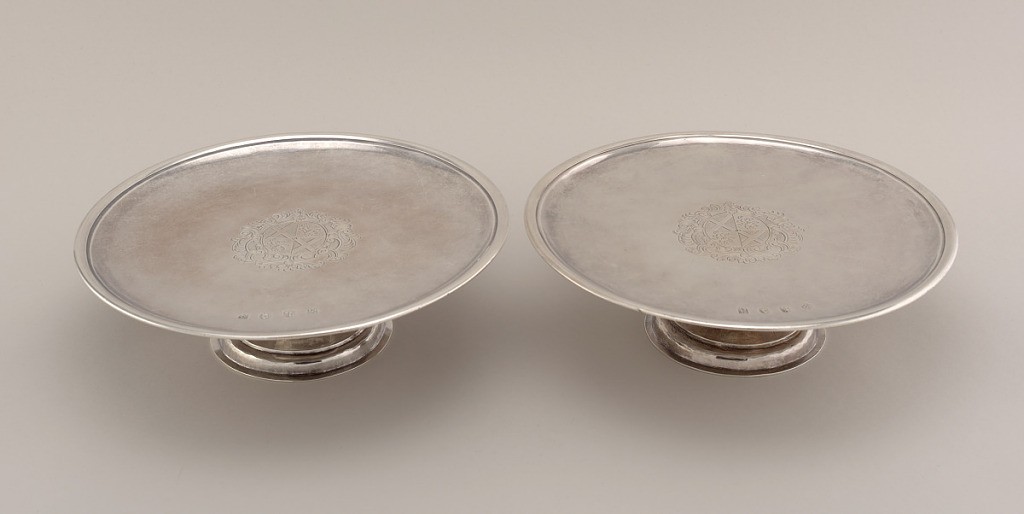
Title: A Pair of Salvers
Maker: Joseph Ward, English, active 1689 – 1734
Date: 1697
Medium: silver
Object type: salvers
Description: Pair of identical thin-rimmed silver salvers with a single foot. The surface is smooth, with marks near the rim and an emblem in the center with a circle divided into four parts surrounded with swirling ornament. Two diagonal corners have a cross with a hatch-shaded background and the opposite corners have a lion rampant.